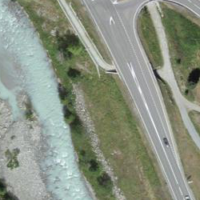
EUNIS habitat code: 26
Species observed at this site:
Echium vulgare